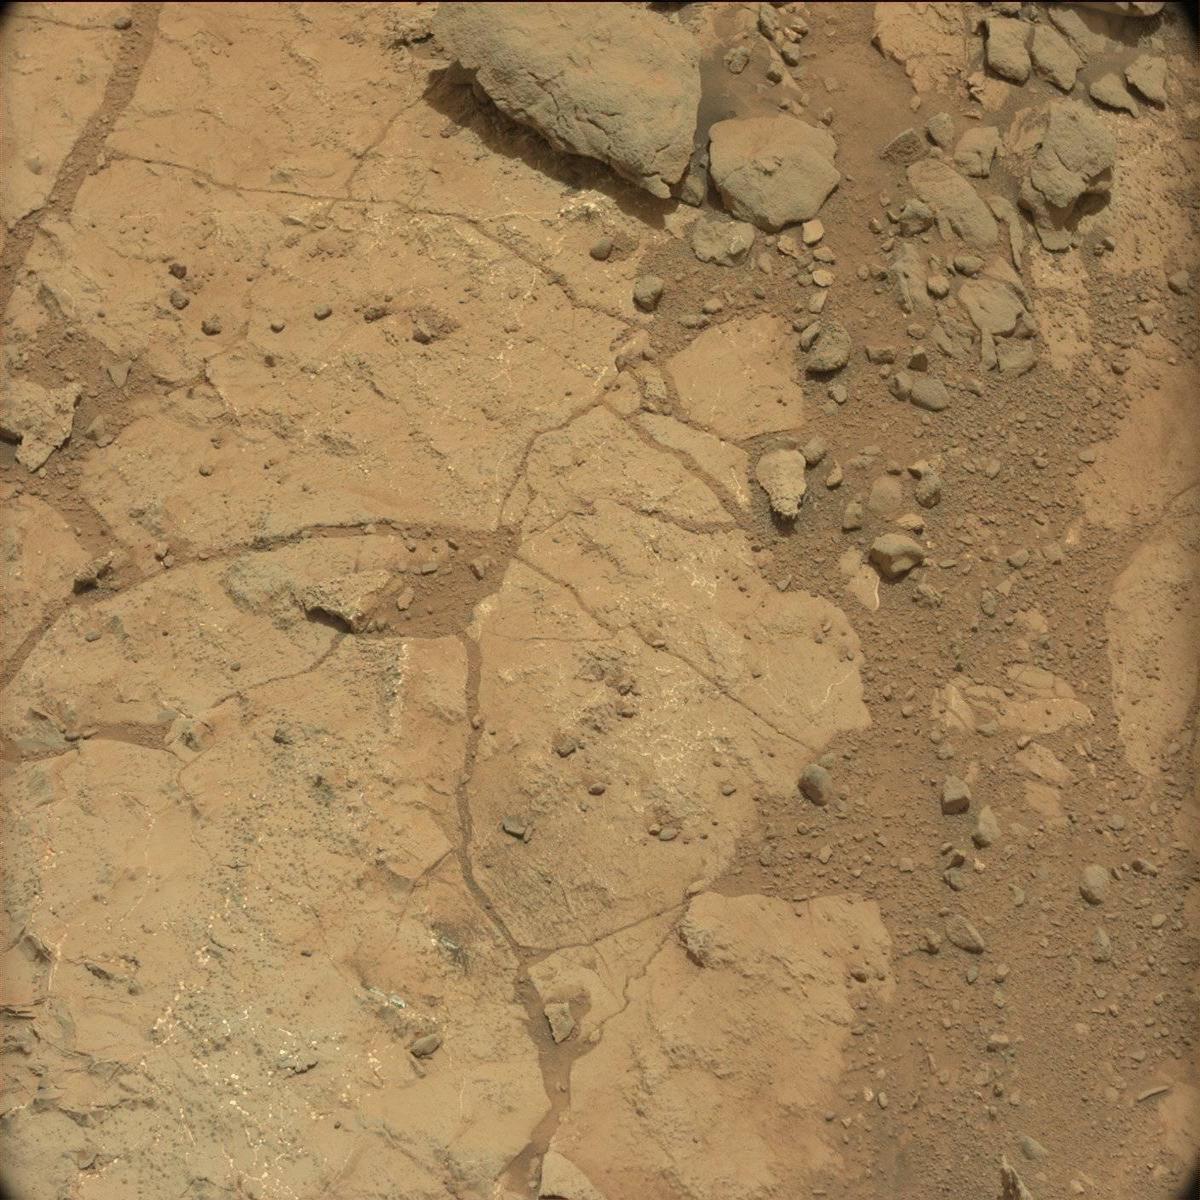
Terrain classes present: Bedrock, Rock, Sand / Soil